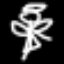
Label: angel